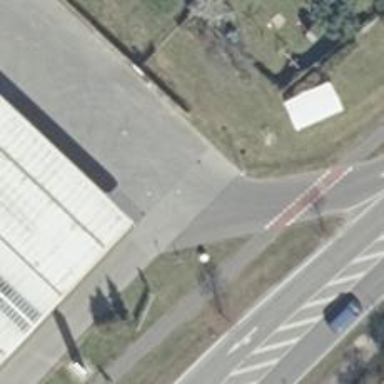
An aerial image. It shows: Asphalt road leading to fuel service station.